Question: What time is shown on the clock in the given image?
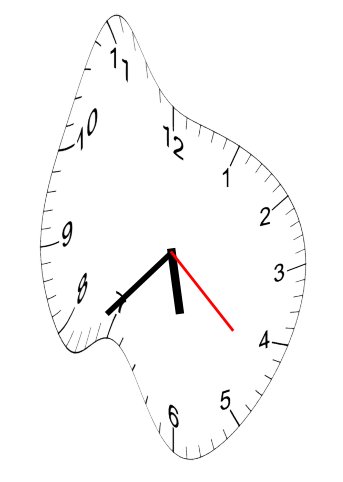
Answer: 05:37:22